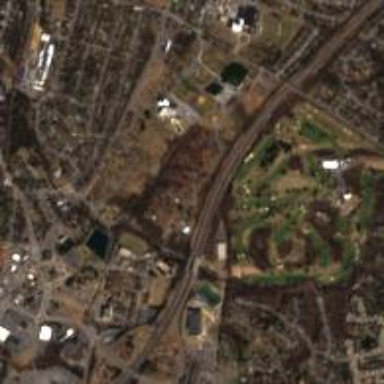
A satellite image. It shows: Golf course surrounded by greenery.